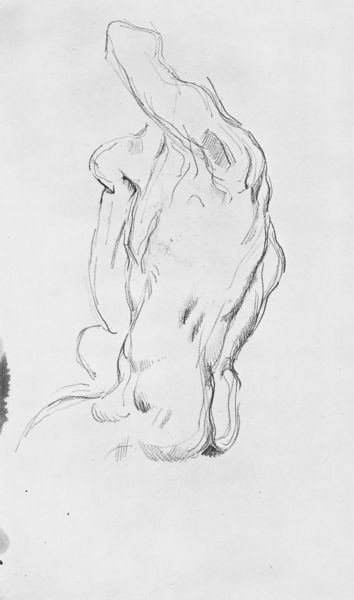
Titel: nach l’Ecorché (Skizzenbuch A.I.C. S. 28 v)
Künstler: Paul Cézanne
Institution: Chicago, The Art Institute
Schlagwörter: akt, mann, grau, rücken, schwarz, skizze, weiss, zeichnung, arm, pose, schulter, modern, grafik, muskeln, halbakt, linie, kohle, torso, strich, schraffiert, bleistift, achsel, herkules, männlichkeit, grafil, po, einen rückenakt, muskulöser körper